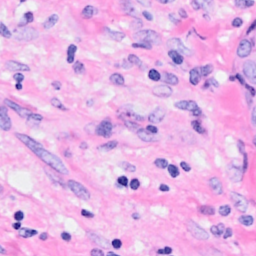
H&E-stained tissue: Breast